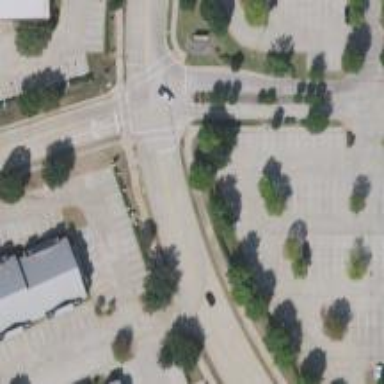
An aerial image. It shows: Marked footway crossing with lines.